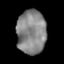
Tissue: prostate
Cell type: Myeloid cells
Senescence score: 0.3332
Nuclear area (px): 1260
Mean DAPI intensity: 134.51